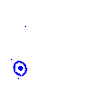
Particle: electron